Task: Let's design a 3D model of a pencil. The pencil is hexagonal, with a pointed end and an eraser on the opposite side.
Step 74:
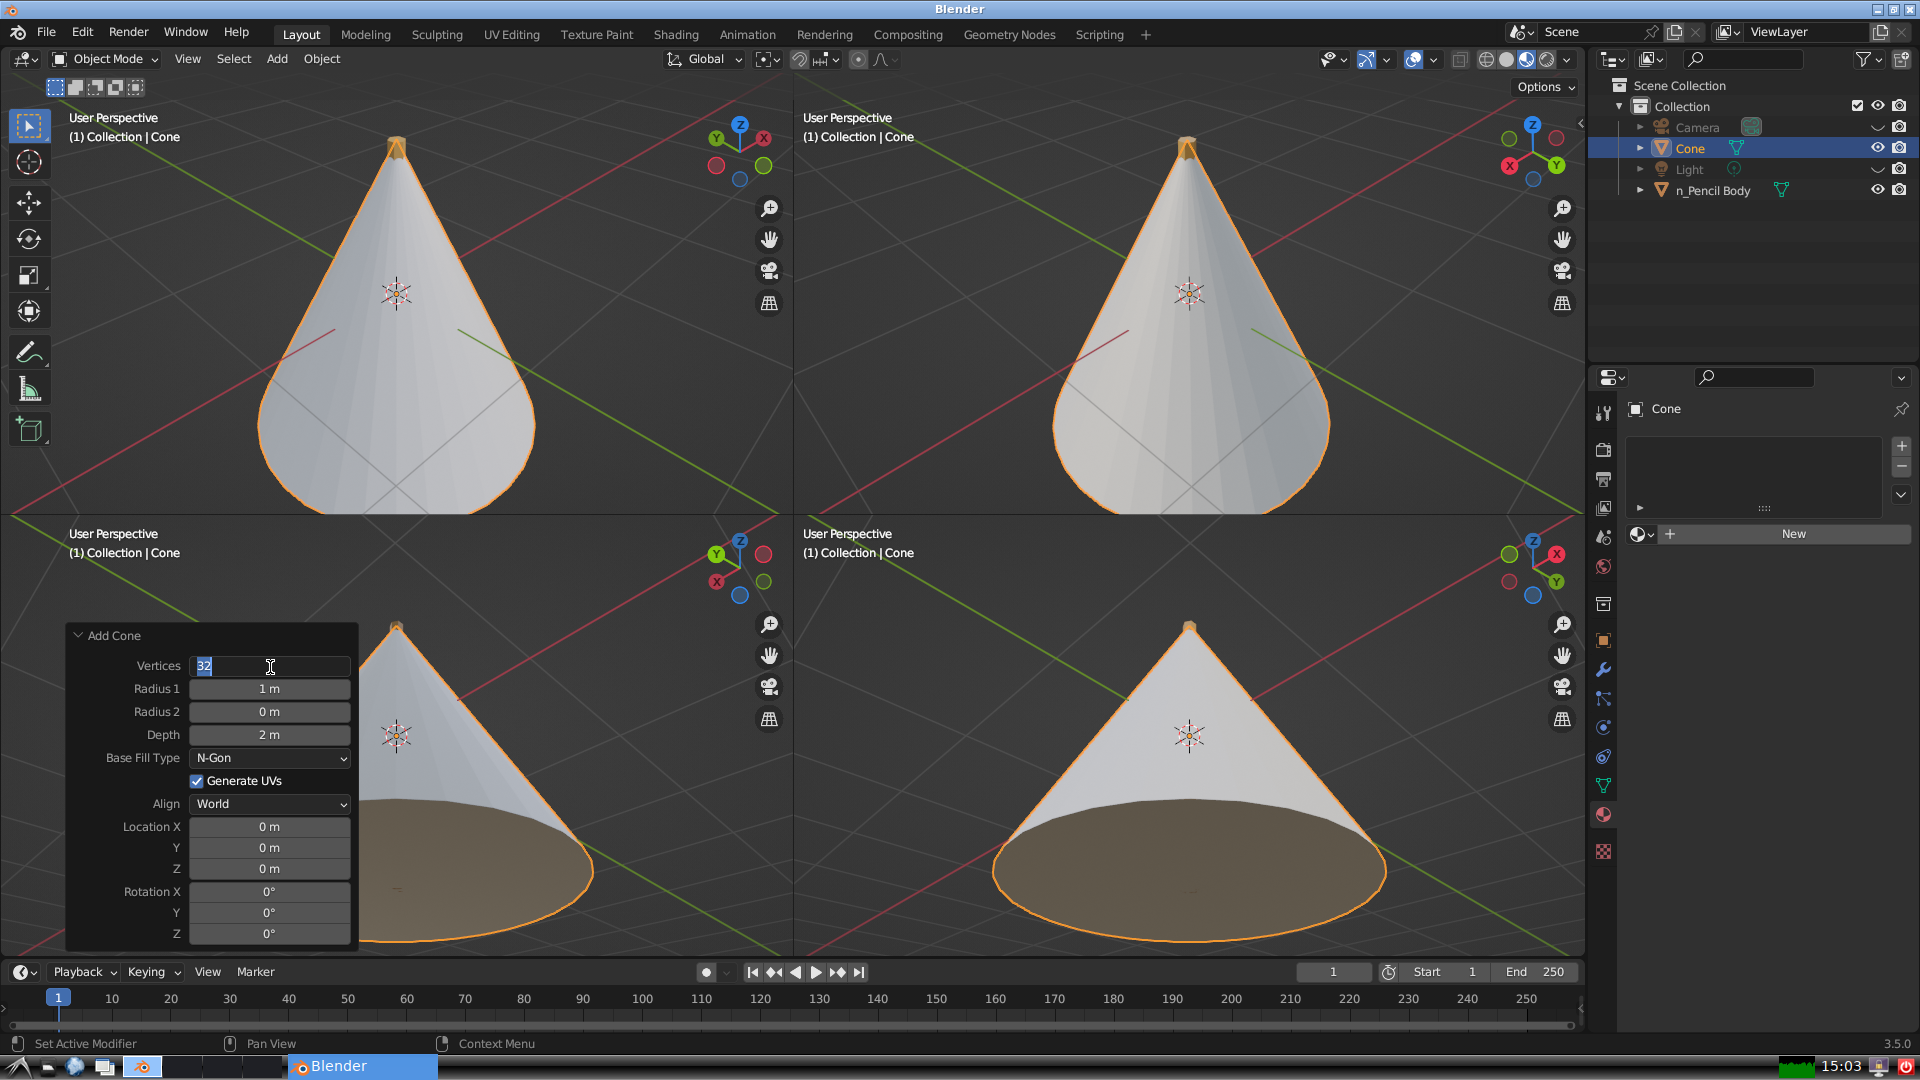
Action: input_text: 32